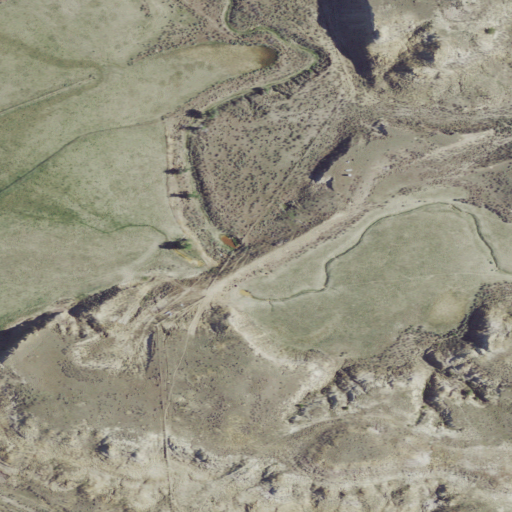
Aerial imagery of valley in Montana named Lopp Coulee containing shrub, grassland, and pasture